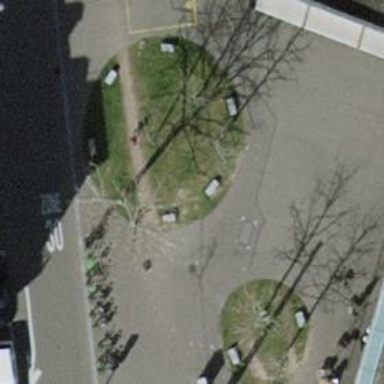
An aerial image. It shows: Avenue lined with trees.